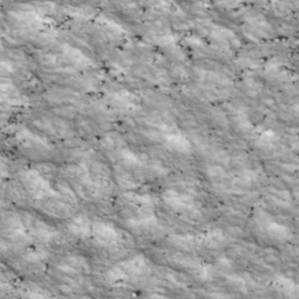
Label: non_frost